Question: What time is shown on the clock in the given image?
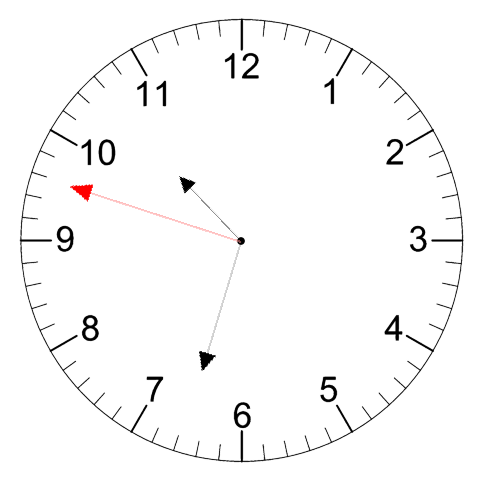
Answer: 10:32:48